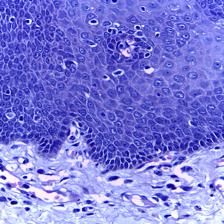
Diagnosis: Normal